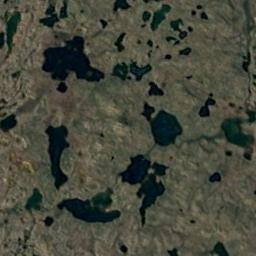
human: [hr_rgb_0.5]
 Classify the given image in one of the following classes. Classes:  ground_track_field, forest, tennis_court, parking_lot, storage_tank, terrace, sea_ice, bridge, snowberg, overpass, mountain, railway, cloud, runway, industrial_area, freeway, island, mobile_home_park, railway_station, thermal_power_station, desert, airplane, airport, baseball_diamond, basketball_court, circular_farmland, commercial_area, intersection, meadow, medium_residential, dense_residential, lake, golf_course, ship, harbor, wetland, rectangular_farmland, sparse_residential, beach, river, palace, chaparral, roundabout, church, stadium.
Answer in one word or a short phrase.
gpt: wetland